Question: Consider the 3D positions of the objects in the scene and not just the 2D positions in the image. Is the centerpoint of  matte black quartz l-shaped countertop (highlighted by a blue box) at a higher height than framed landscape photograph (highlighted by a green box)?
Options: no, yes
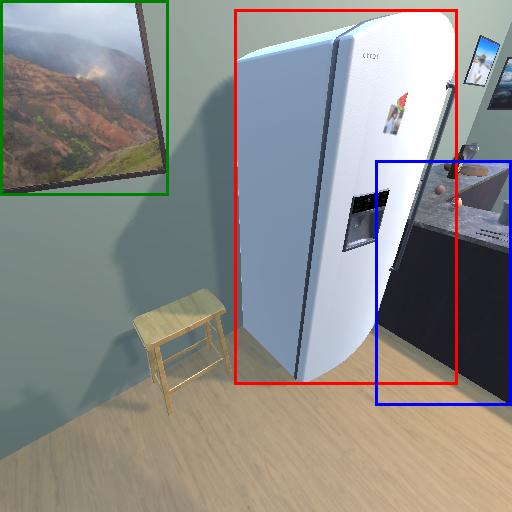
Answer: no